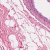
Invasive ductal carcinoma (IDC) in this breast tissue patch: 0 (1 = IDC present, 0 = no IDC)